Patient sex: M
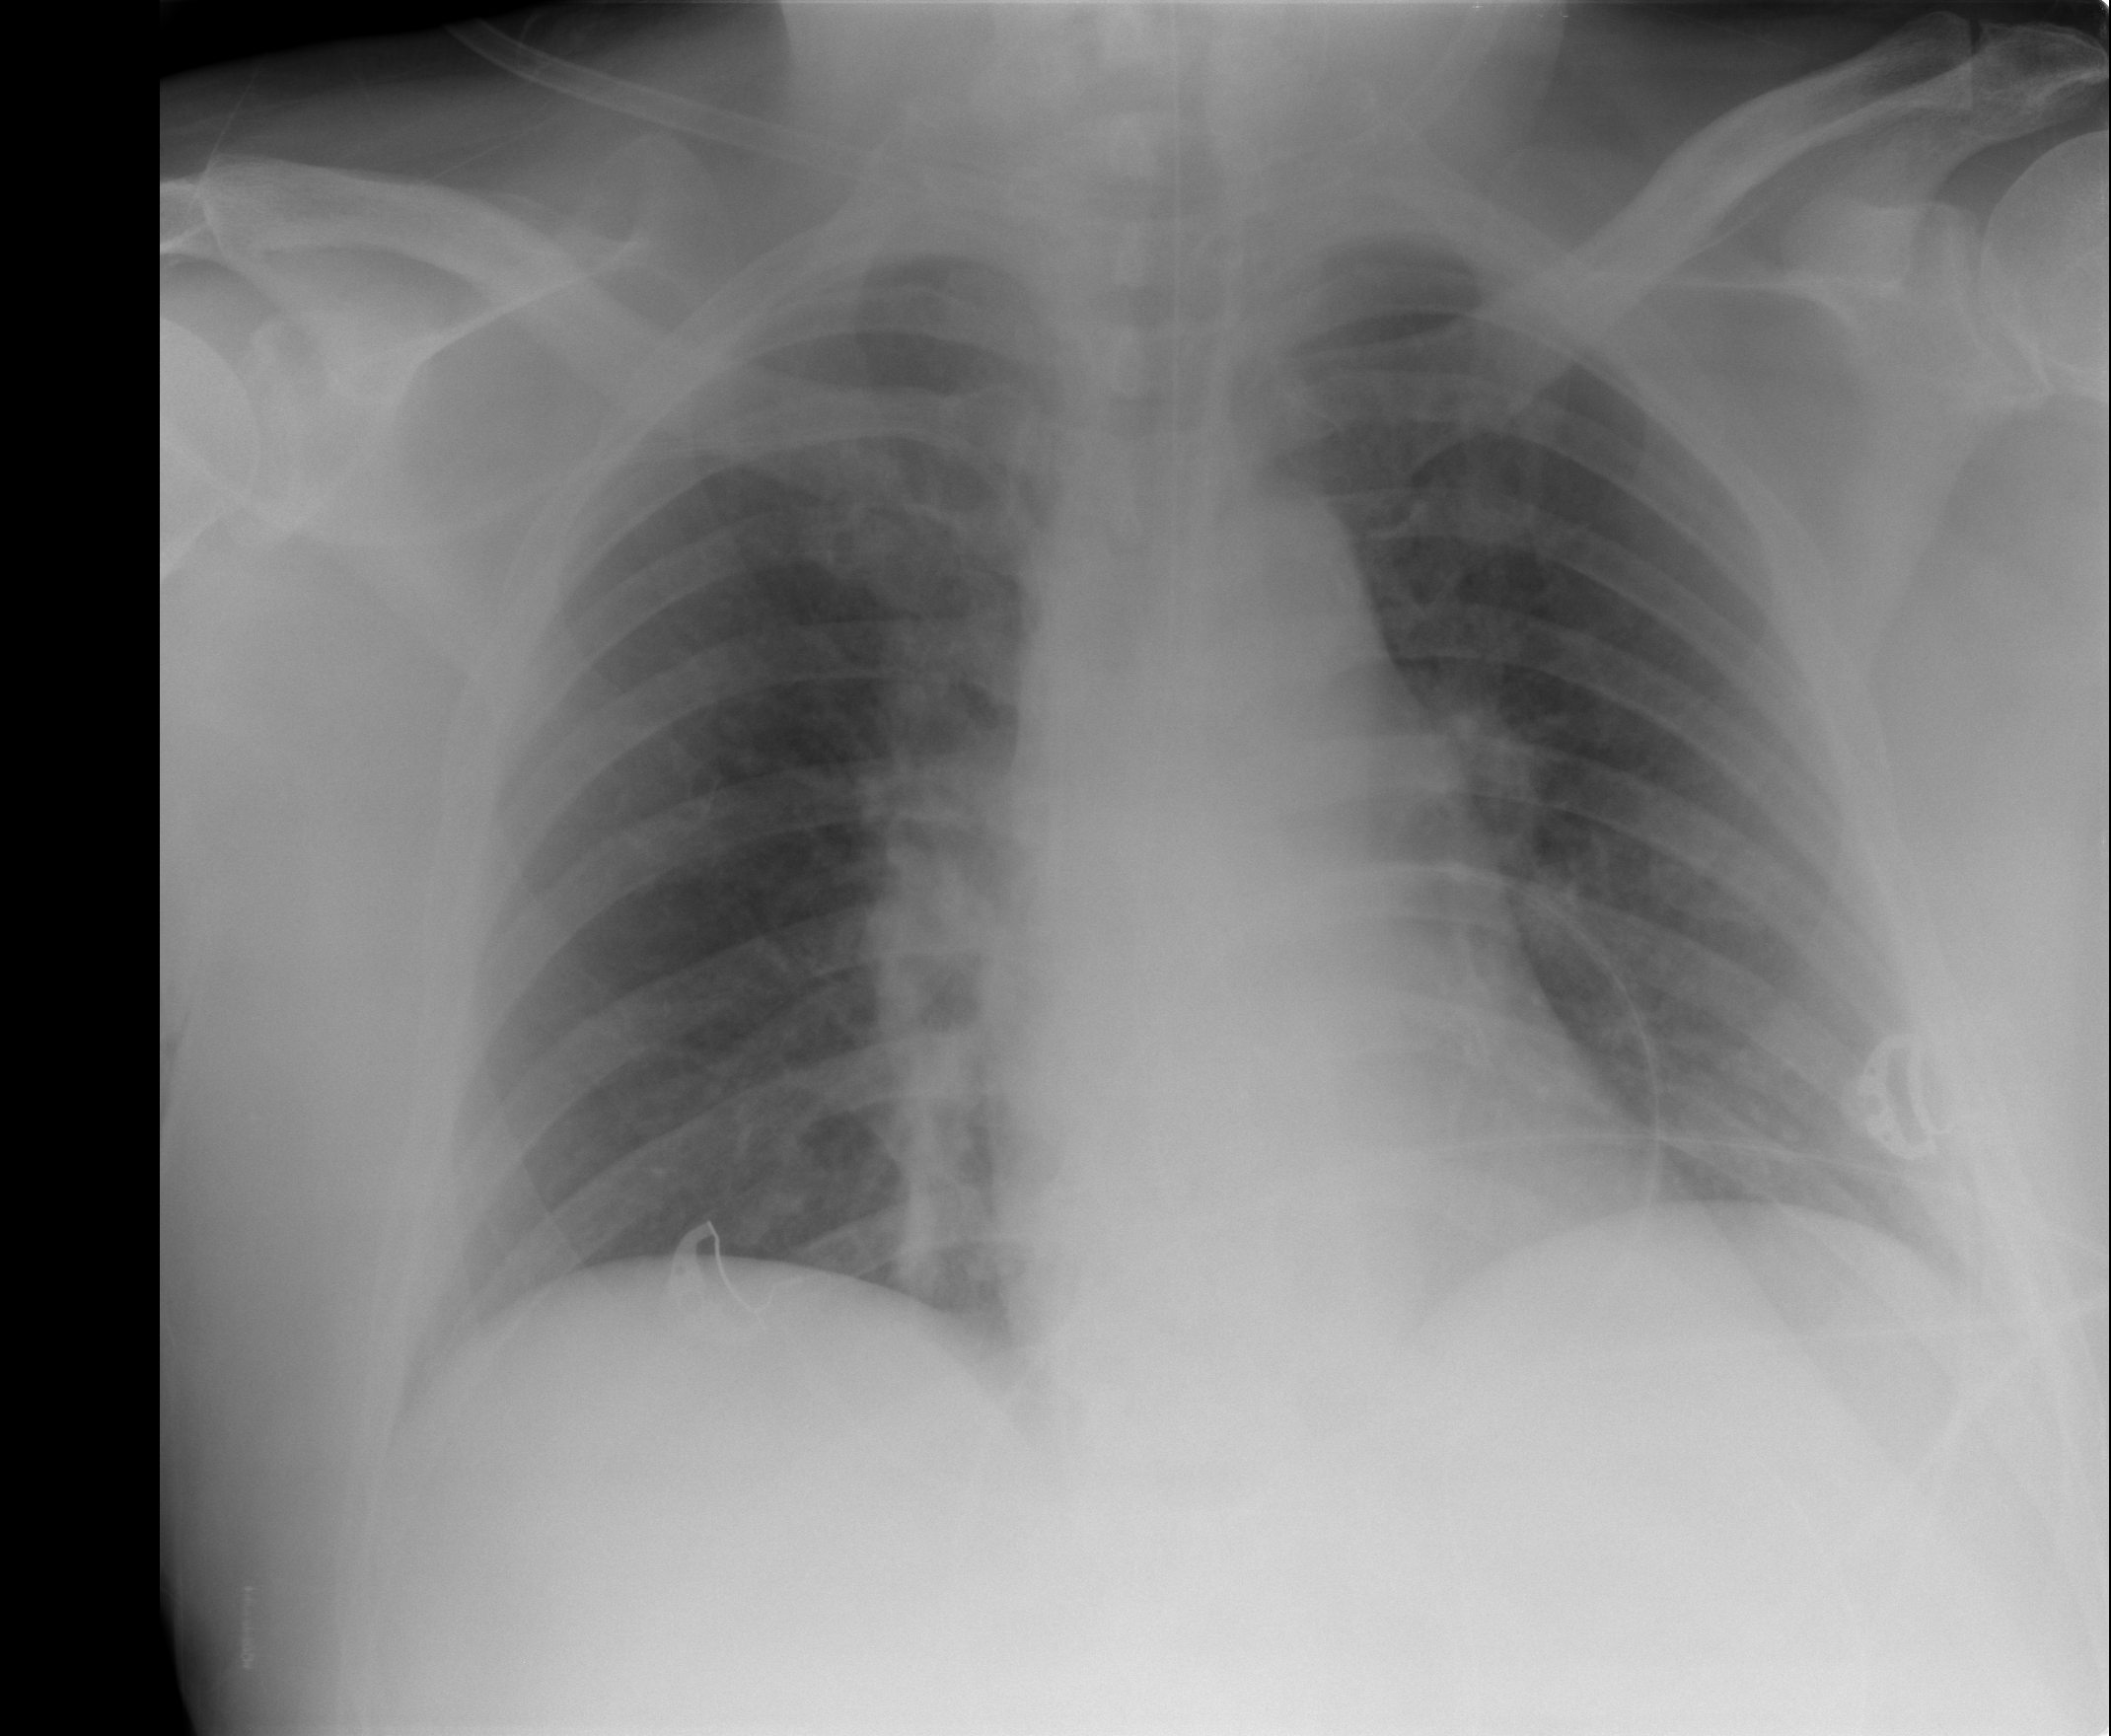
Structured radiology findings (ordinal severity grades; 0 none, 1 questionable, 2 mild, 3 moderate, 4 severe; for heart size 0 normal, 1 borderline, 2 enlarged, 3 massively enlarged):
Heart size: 0
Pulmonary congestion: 2
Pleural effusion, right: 0
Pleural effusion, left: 0
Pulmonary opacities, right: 0
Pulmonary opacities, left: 0
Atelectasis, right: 0
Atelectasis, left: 0